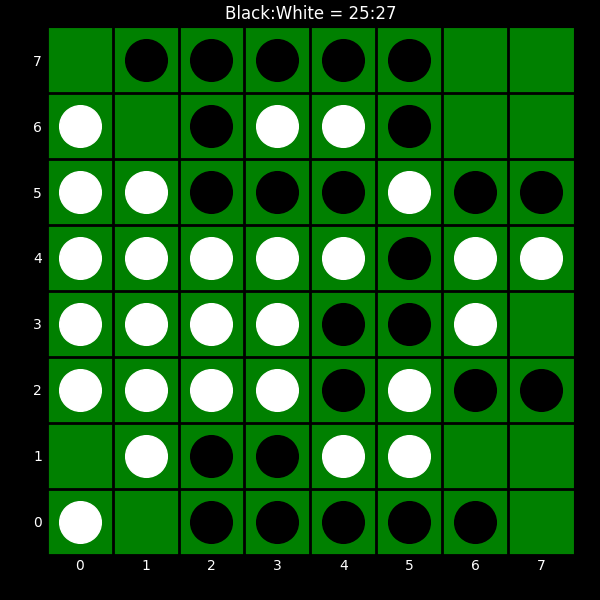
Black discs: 25
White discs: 27